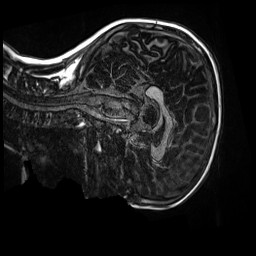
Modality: MP2RAGE
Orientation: sagittal
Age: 9
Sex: male
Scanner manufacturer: siemens
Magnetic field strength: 3 T
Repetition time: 4 s
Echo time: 0.00303 s